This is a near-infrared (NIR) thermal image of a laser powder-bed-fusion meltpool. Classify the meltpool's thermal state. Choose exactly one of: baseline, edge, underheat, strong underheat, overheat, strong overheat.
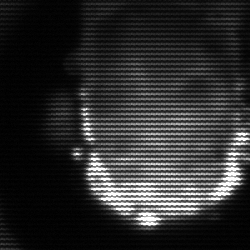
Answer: baseline